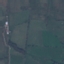
Label: Pasture